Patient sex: M
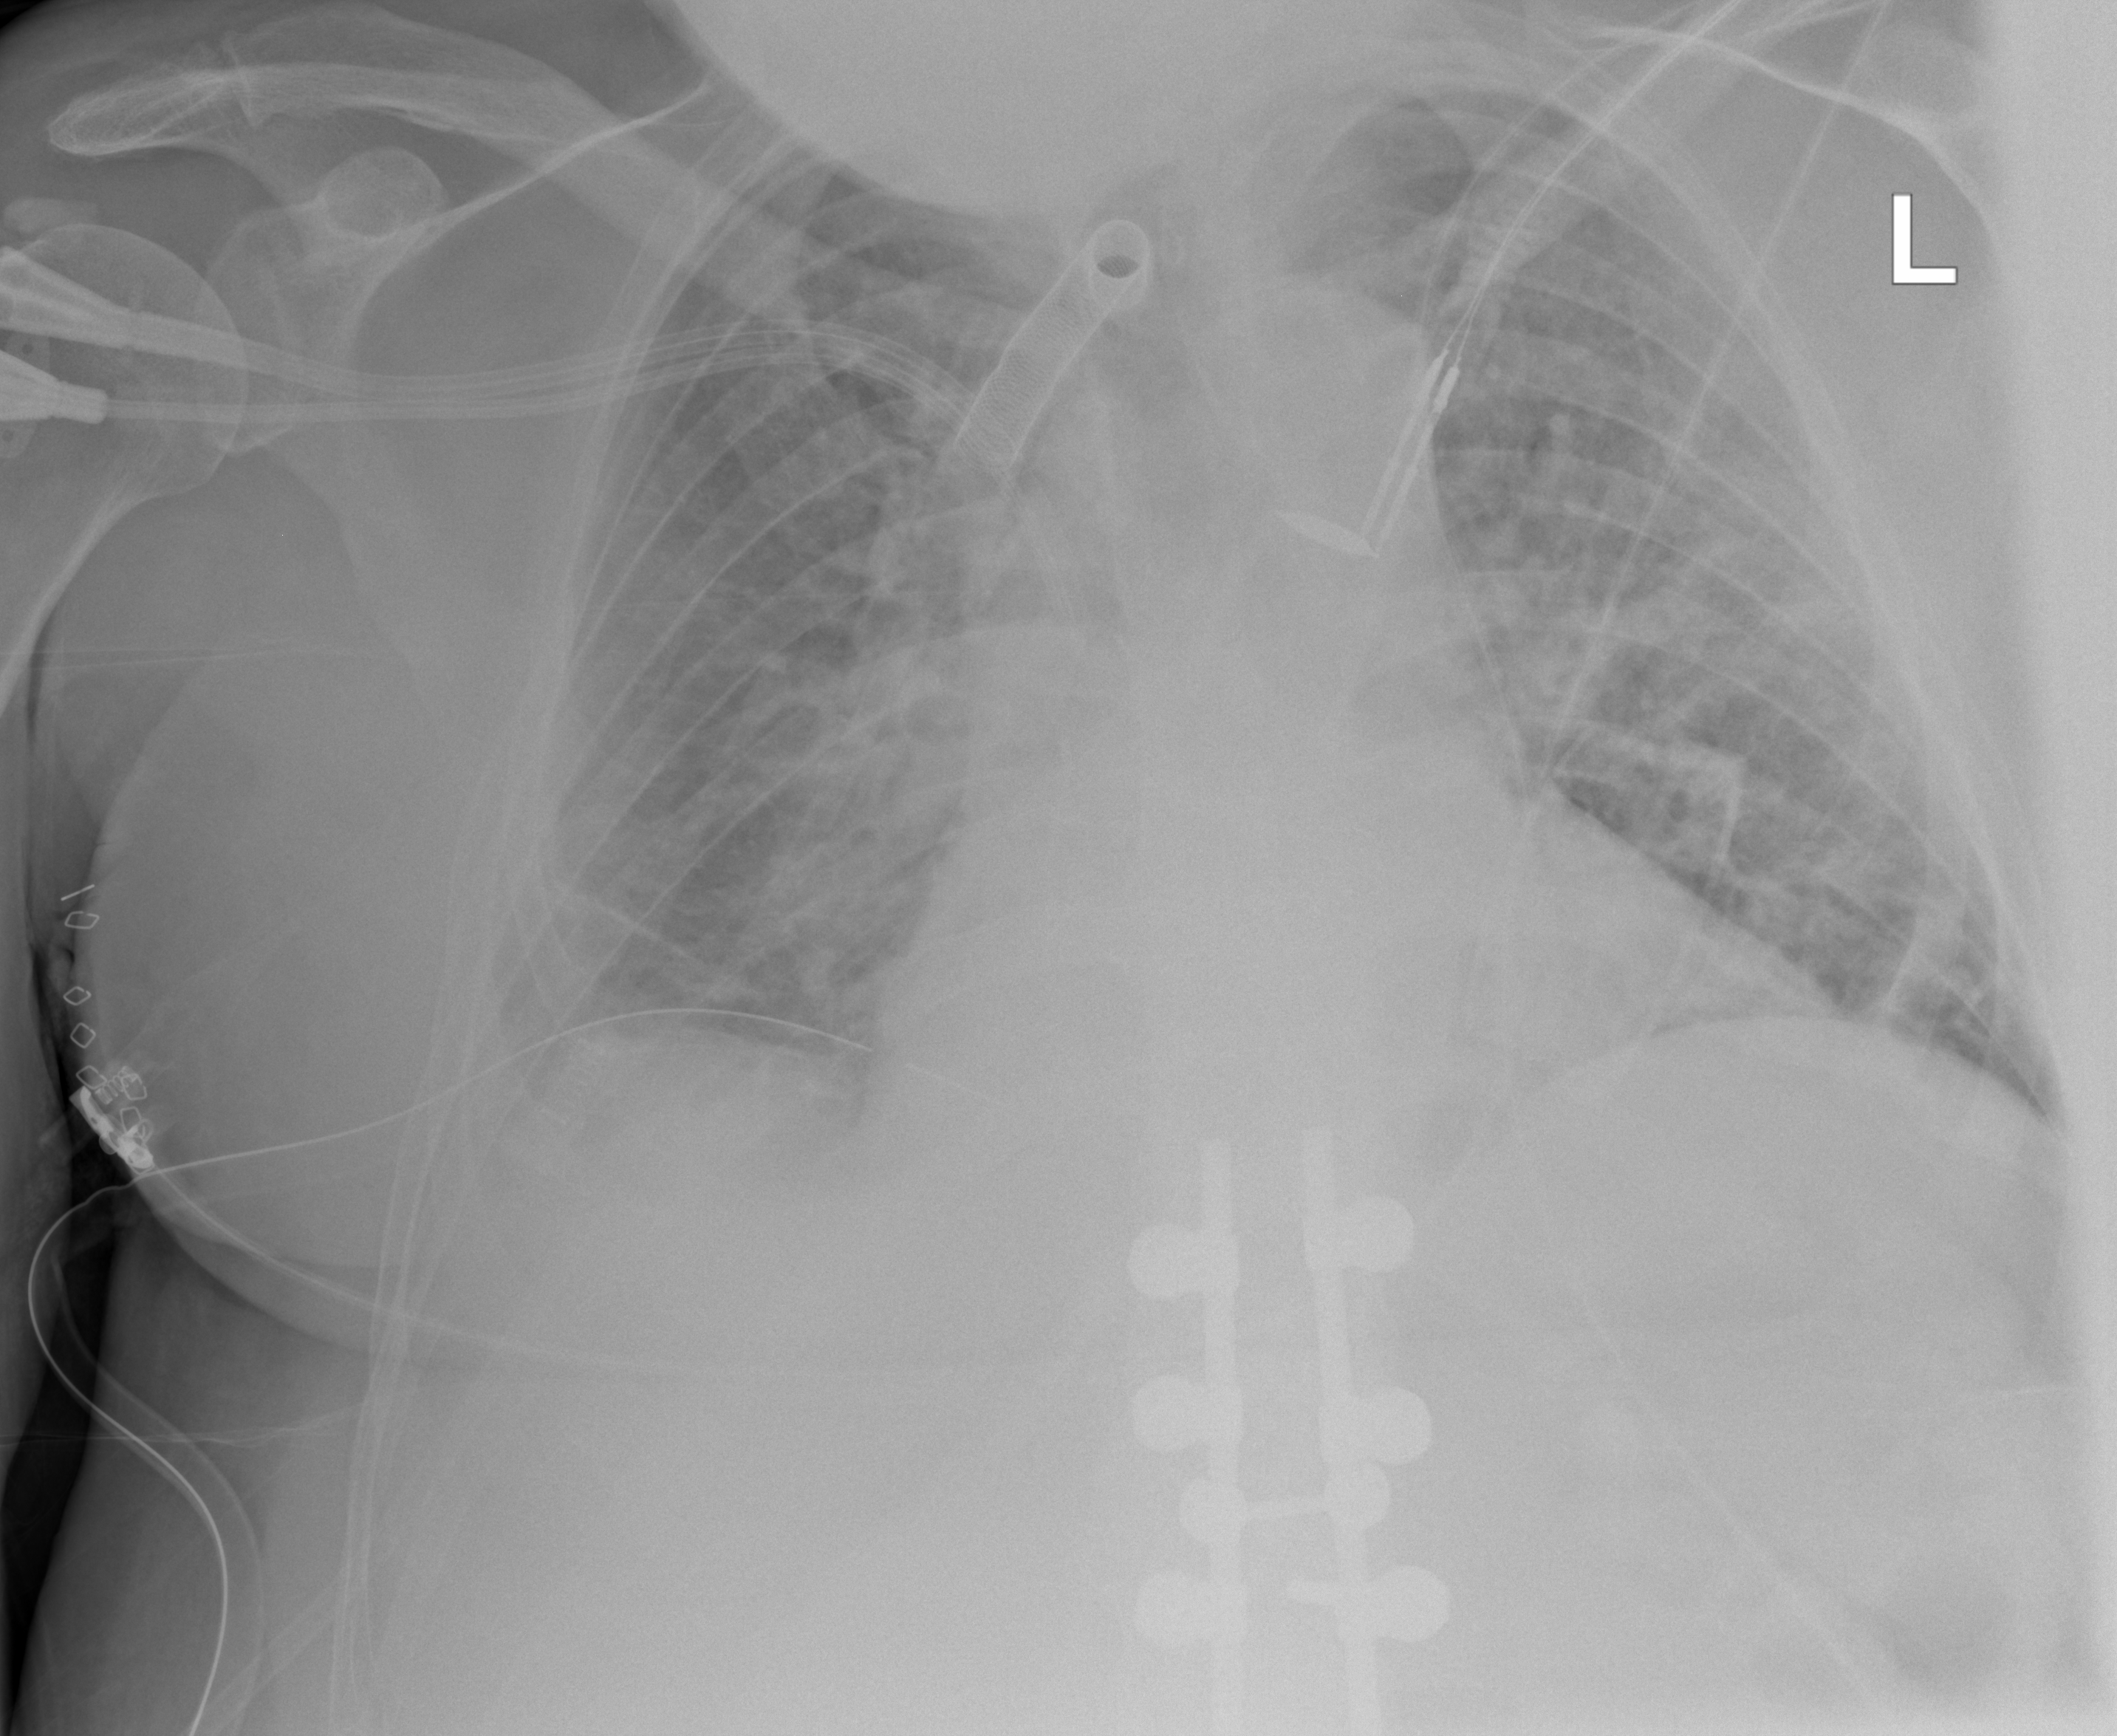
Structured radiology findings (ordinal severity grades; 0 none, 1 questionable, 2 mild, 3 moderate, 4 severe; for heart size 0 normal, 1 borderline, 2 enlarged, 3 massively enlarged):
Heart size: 1
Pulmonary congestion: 2
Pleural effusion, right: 2
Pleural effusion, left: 0
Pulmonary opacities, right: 2
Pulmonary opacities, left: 2
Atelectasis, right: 2
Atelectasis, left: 2